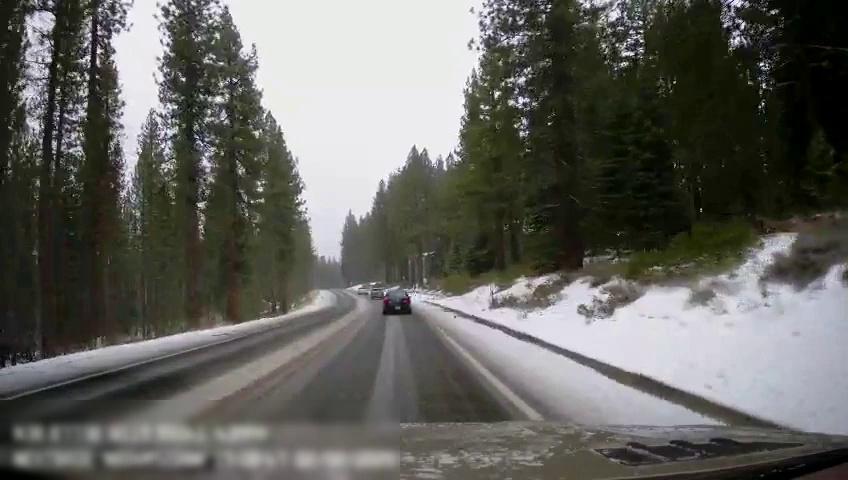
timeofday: Day
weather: Snowy
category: Drivable Space
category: Vehicles | Car
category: Vehicles | Car
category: Vehicles | Car
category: Lanes | Current Lane